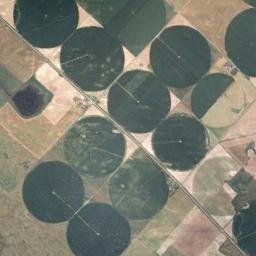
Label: circular_farmland